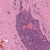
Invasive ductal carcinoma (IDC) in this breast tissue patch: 0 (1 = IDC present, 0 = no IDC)